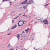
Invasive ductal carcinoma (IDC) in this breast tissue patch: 1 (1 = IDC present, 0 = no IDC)